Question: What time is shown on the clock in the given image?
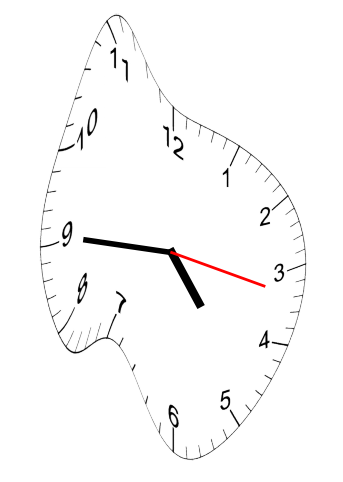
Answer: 04:45:17